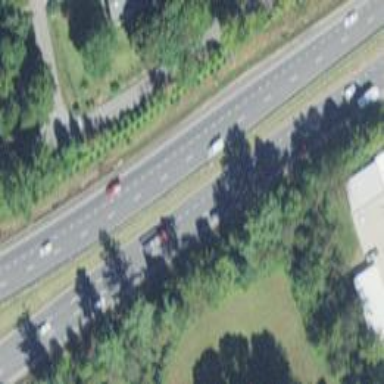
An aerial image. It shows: Asphalt motorway.